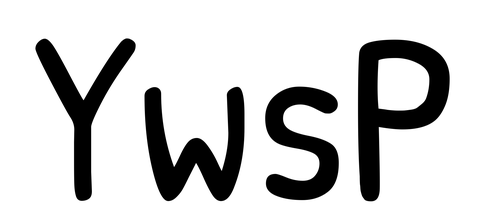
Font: PatrickHand-Regular